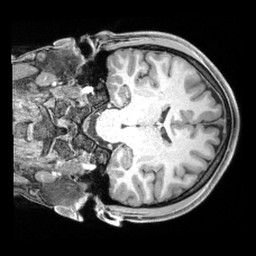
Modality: T1w
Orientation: coronal
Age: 21
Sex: male
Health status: healthy
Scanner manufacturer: siemens
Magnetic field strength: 3 T
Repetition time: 2.4 s
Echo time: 0.00194 s